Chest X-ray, AP view. Patient: 26 years old, sex M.
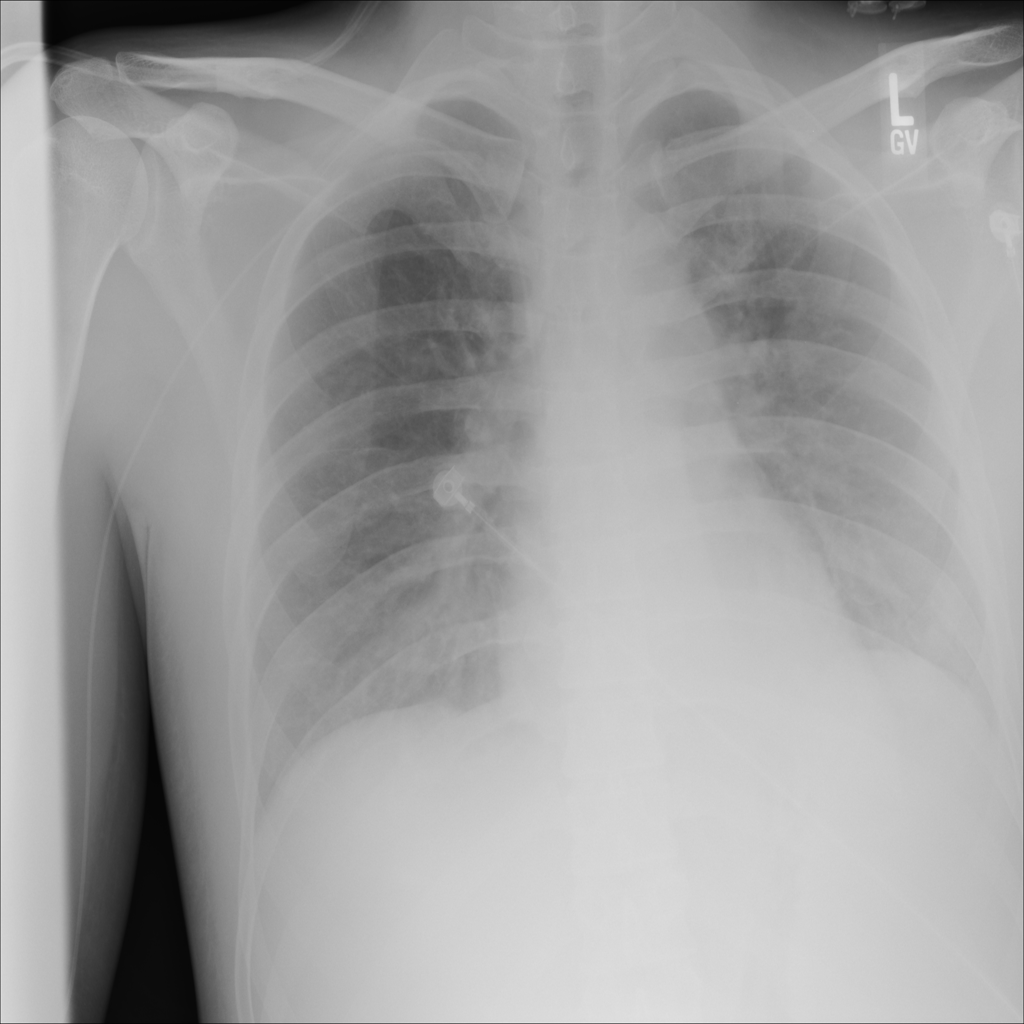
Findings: No Finding